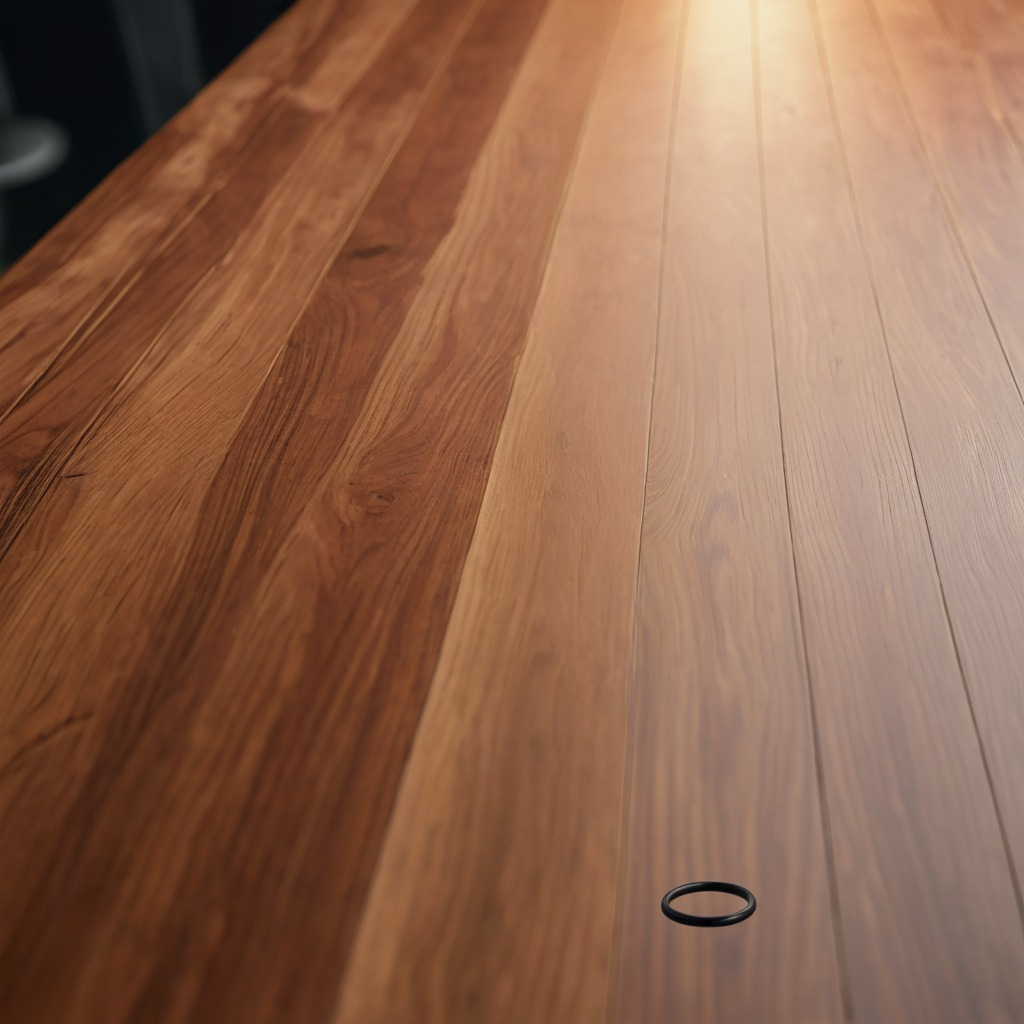
A rubber O-ring lying on a wooden table in a carpentry studio